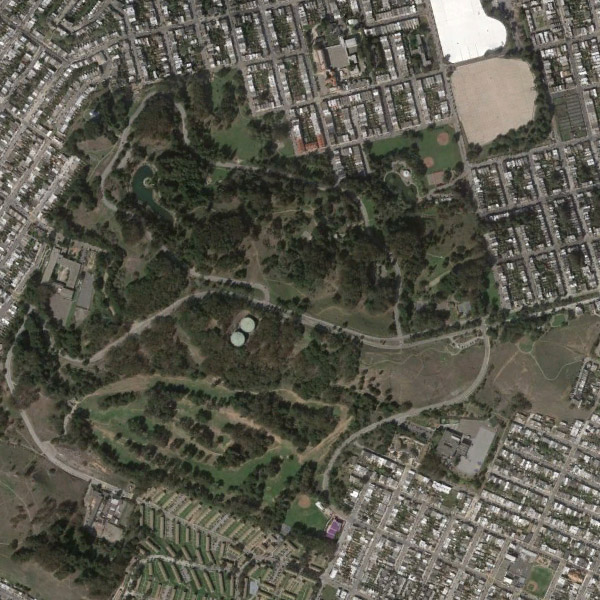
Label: Park